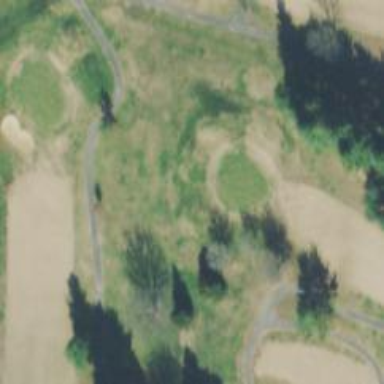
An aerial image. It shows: Golf hole.